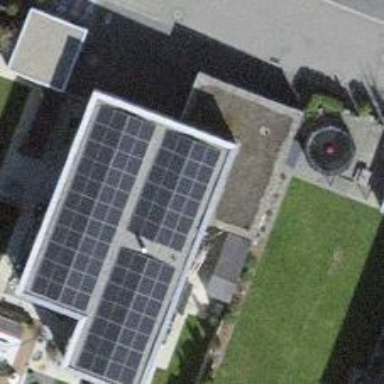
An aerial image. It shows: Solar power generator with photovoltaic panels.